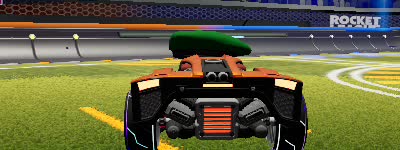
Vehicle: breakout